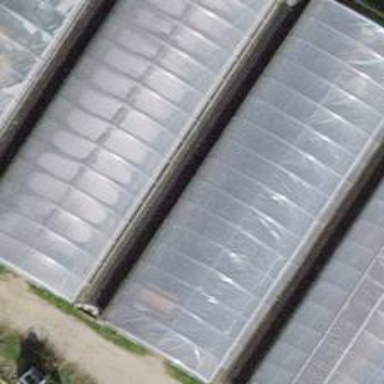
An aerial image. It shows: Greenhouse.